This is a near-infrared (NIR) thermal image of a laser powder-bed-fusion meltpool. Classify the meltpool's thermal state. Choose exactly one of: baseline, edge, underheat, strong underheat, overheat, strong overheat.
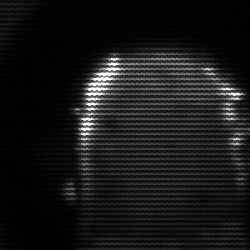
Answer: baseline